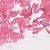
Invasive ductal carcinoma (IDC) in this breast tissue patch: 0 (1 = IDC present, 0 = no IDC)